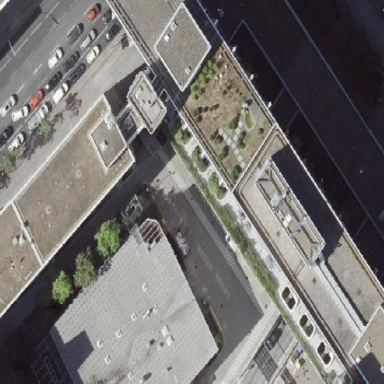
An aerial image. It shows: Building with flat white roof made of grass.